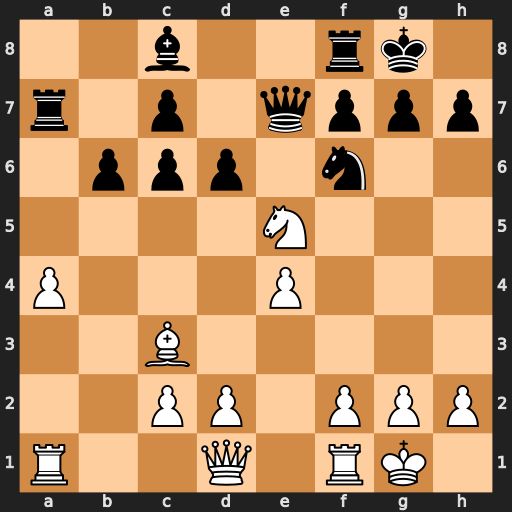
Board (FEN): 2b2rk1/r1p1qppp/1ppp1n2/4N3/P3P3/2B5/2PP1PPP/R2Q1RK1
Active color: w
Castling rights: -
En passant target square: -
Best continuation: Nxc6 Qxe4 Nxa7